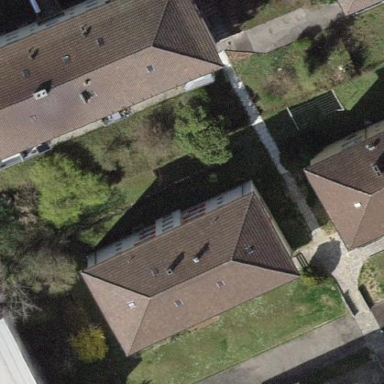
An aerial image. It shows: Image showing building with apartments.